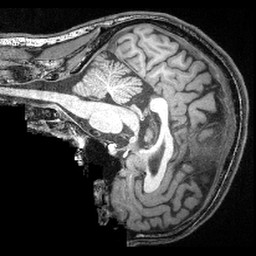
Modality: T1w
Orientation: sagittal
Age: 31
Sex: male
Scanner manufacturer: siemens
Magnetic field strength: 3 T
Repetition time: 2.4 s
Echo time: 0.00374 s